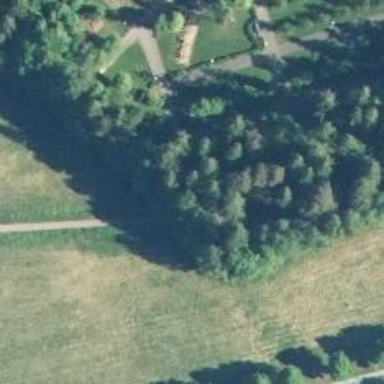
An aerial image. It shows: Path.